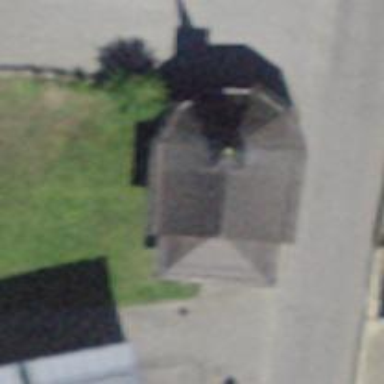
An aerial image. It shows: Chapel building.